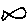
Label: fish